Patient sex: F
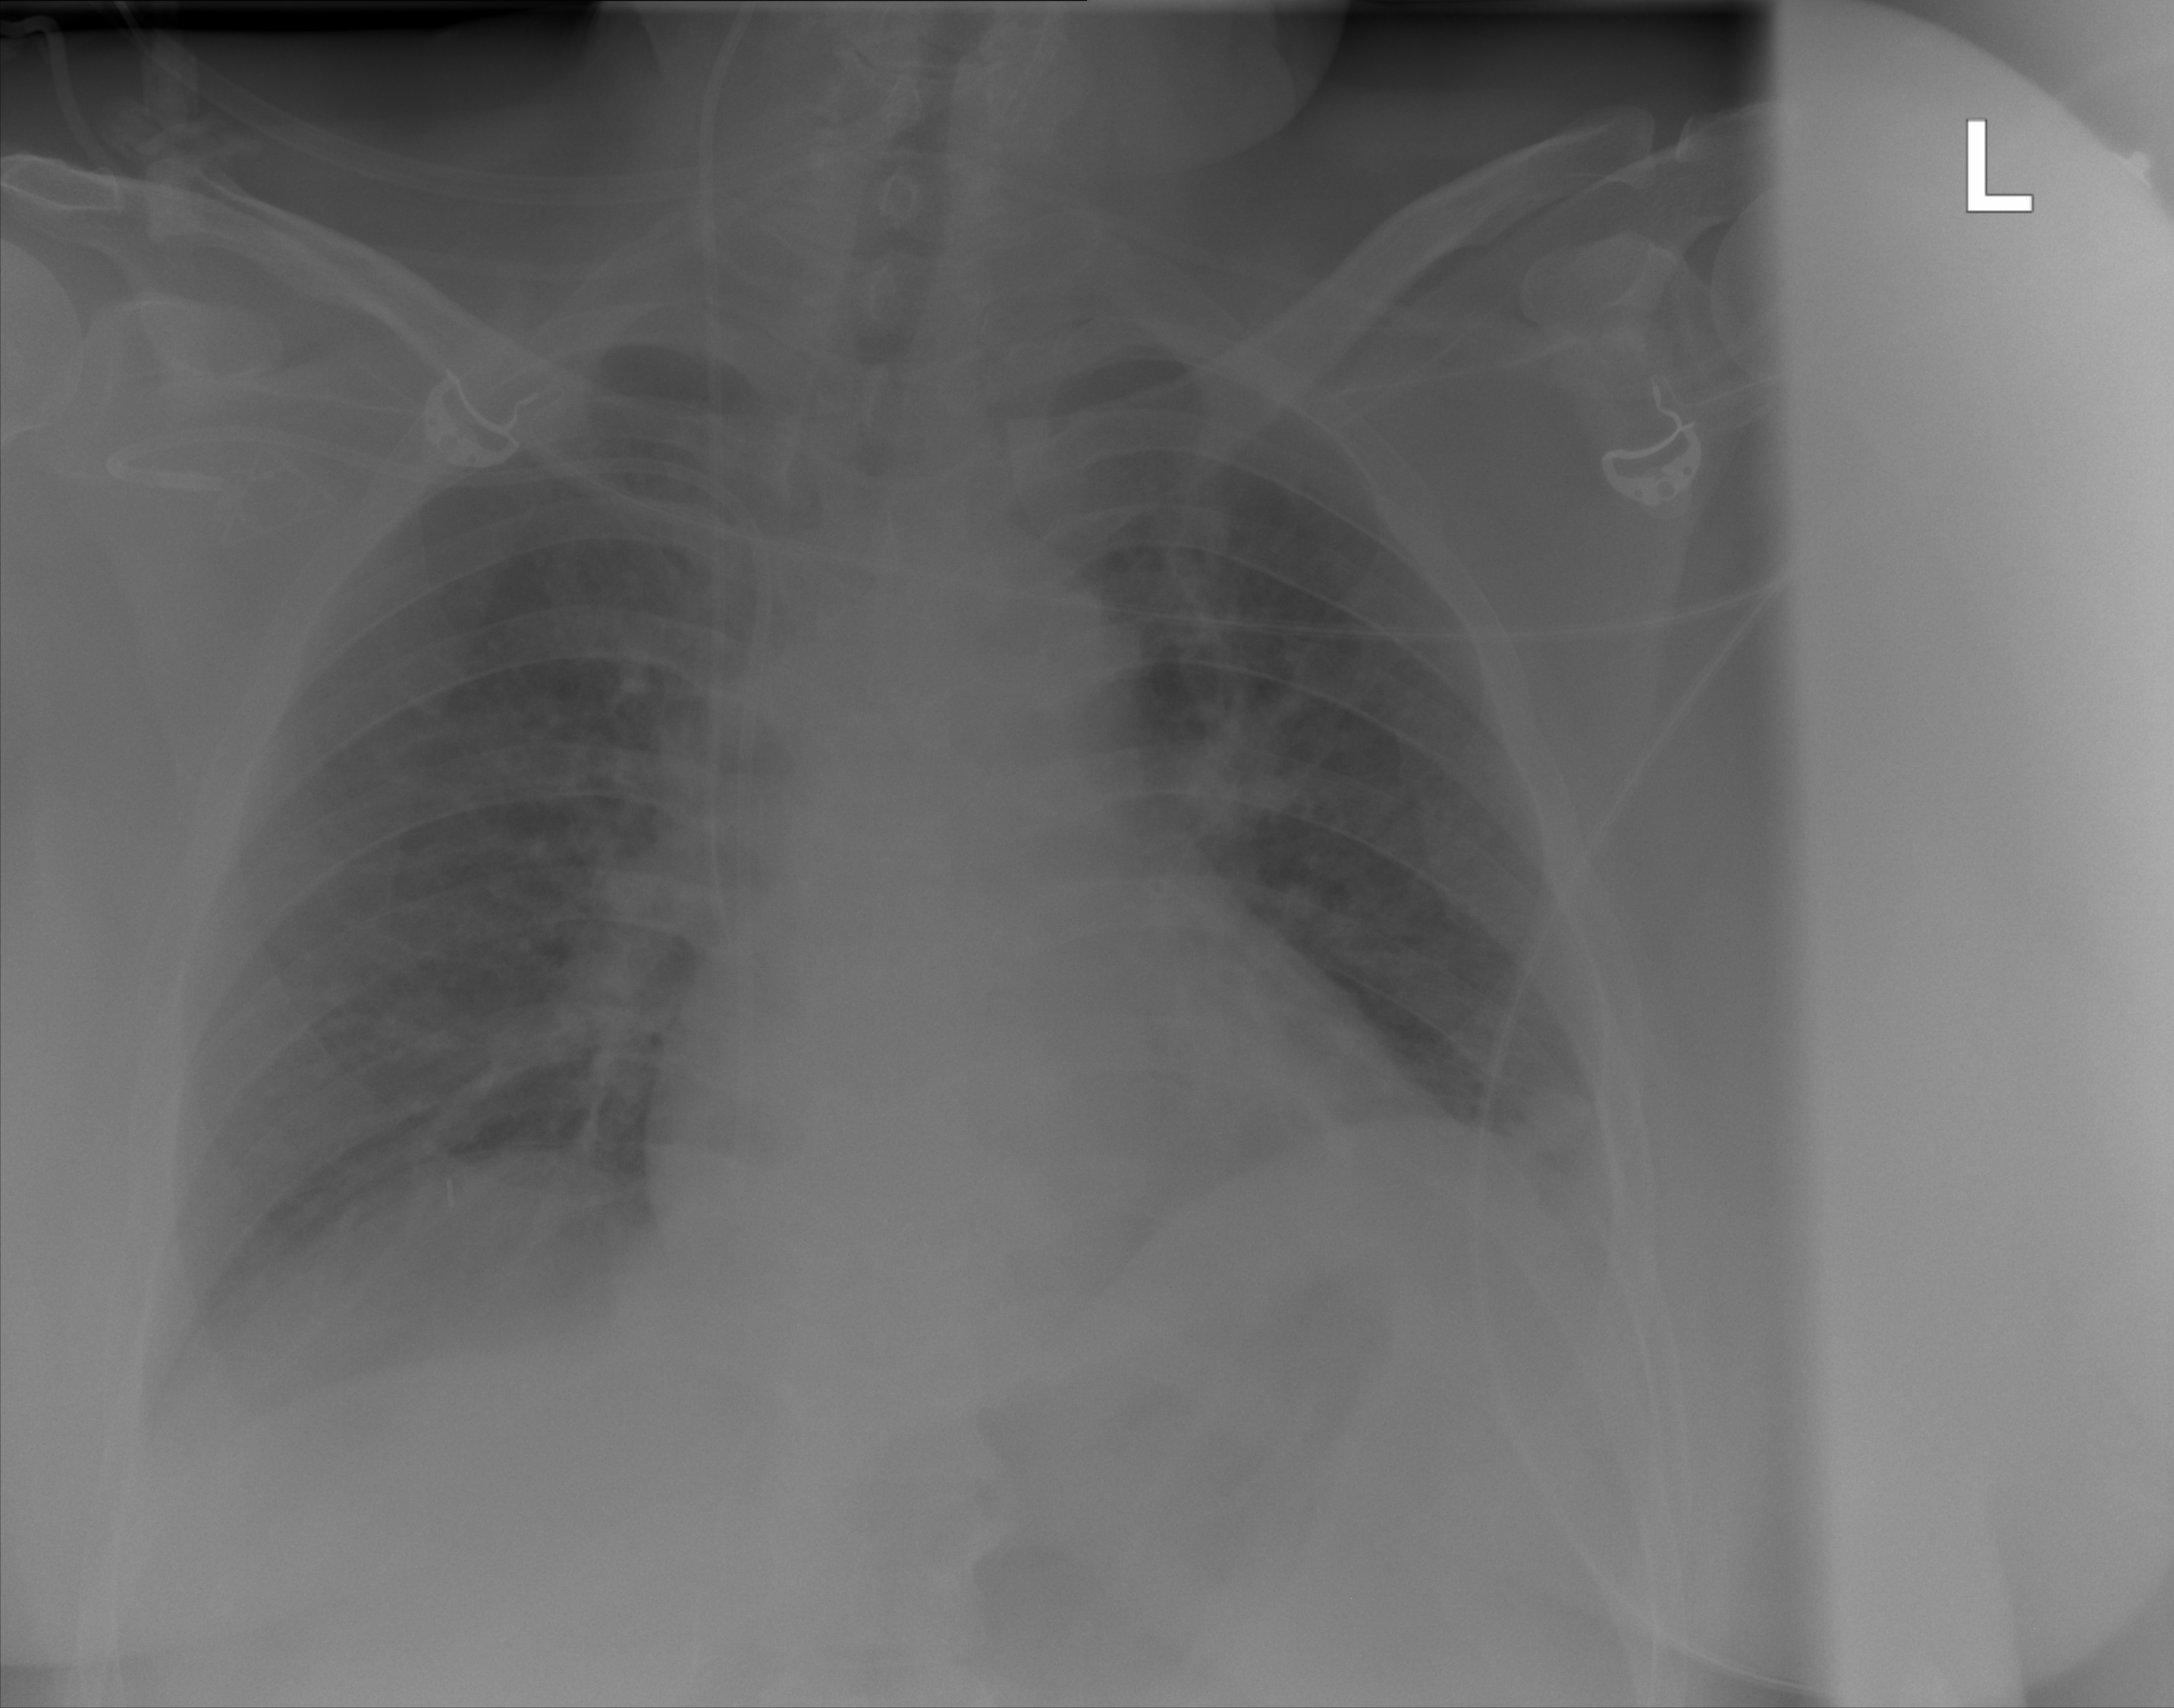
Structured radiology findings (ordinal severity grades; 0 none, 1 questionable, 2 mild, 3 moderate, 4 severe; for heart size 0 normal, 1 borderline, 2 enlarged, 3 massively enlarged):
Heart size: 0
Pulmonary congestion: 0
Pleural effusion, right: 0
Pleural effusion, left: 0
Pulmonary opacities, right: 1
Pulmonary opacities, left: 1
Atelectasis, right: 2
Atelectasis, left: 2